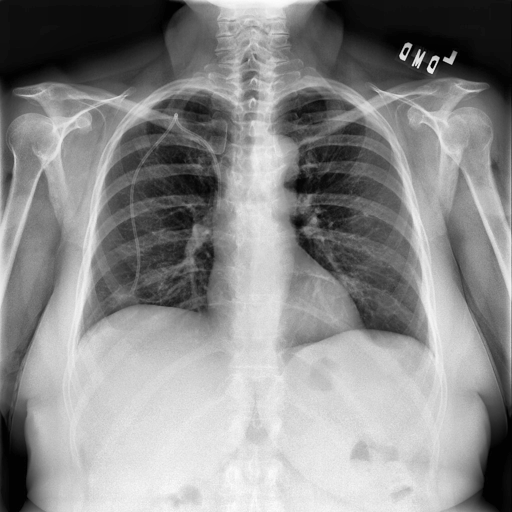
Finding: NORMAL